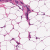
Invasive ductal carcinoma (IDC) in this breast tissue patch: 0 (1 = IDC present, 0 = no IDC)